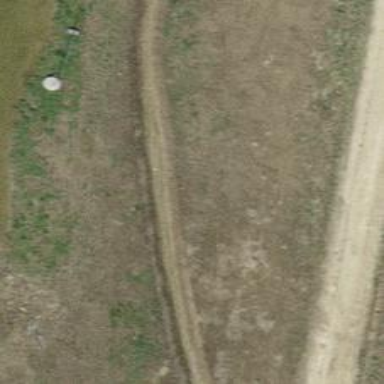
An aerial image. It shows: Ditch in the surroundings.